Question: I am working on a program whose purpose is to identify parts of an address in a database. The input is a column, each cell containing one word / number from the address. On the other hand, in the database, each cell contains a complete information of a few words.

Looping in database column (here from G3 to G7) and activate the current cell.
For each cell of (B2:B9), look for a match with the ActiveCell
If a match is found, add 10 points to a cell, when the loop in column B is finished, skip to another cell from database.
So in this example, there would be 3 matches in G3, so 30 points.
It's ok but I want to make it more accurate by taking into account the position of words "General Finance Tower" would be spotted as matching the database.
To do so, I plan to split the content of the cells in G in an array.
Looping in database column from G2:G7. Split the first cell in an array of n words (3 in this case): " General / Finance / Tower"
Look for a match between the and . If no, match, skip to the next element (B2, B3, ... B9). If still no match after B9, then skip to the second element of the array (Finance) and keep going.
If match (here between "General" (first element of the array) and B2) Then look if there is a ("Finance" and "Finance"). If yes, do it again ("Tower" and "Tower") and so on.
This way, "General Finance" would be spotted, and then "General Finance Tower", giving more accuracy to my program.
I know how to split G columns into arrays, but i don't know how to navigate in it. If instead of an array it was N different cells, I would start to cell 1, activate it and then use an offset(1,0) to go to the next cell, offset(2,0) to go two cells further, and so on, looking for matches in every cases. How to do so with when using an array? How to go to the next element?
'''
stringData = Split(ActiveCell.Value, " ")
For i = LBound(stringData) To UBound(stringData)
If Match(ActiveCell, stringData(i)) Then ...
else
End If
Next i
'''
This would allow me from the first element to the last but wouldn't really offer me options to navigate (for example, looking for a match directly with the second element if the current element is matching).
Thanks in advance for your suggestion, it would really help!
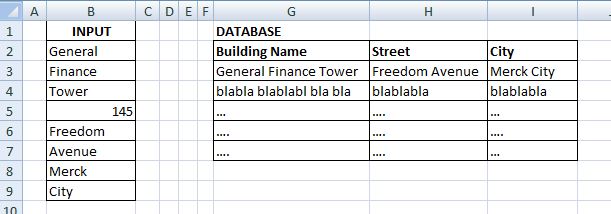
Answer: um yeah so I wrote the code for you that will score based on my understanding of your problem complexity. The input and output look like this:

and the code ...
x) has sooo many comments you should be able to modify it easily in case something is not right.
'''
Option Explicit
Sub DatabaseVsInputComparison_Scoring()
Dim ws As Worksheet ' worksheet instance
Dim i&, j&, k&, x As Long ' iterators
Dim db_startRow As Long ' -->
Dim db_startColumn As Long ' --> These variables will
Dim db_lastRow As Long ' --> store the database table
Dim db_lastColumn As Long ' --> boundries
Dim inp_startRow As Long ' starting row of the data in INPUT column
Dim inp_lastRow As Long ' last row in the INPUT column
Dim inp_column As Long ' the column number of the INPUT column
Dim rng As Range ' active db range reference
Dim inp_rng As Range ' active input ref
Dim score As Long ' store temporary score
' // setters
Set ws = Sheets("Sheet1") ' set reference
db_startRow = 3 ' set starting row for the database data
db_startColumn = 7 ' set starting column for the database data
inp_startRow = 2 ' set starting row of the data in input column
inp_column = 2 ' set starting row for the input column
' // getters
' get the boundries of the database table
db_lastRow = ws.Cells(Rows.Count, db_startColumn).End(xlUp).Row
db_lastColumn = ws.Cells(db_startRow, Columns.Count).End(xlToLeft).Column
inp_lastRow = ws.Cells(Rows.Count, inp_column).End(xlUp).Row
' iterate through the database table
For i = db_startRow To db_lastRow ' each ROW
For j = db_startColumn To db_lastColumn ' each COLUMN
score = 0 ' reset the score for each cell in the database set
Set rng = ws.Cells(i, j)
Dim splitted ' array storing each word of the "active" cell
splitted = Split(rng.Value, " ")
If UBound(splitted) > -1 Then
For k = inp_startRow To inp_lastRow ' each input column data cell
Set inp_rng = ws.Cells(k, inp_column)
' check if the first word has got a match in the input column
If StrComp(CStr(splitted(0)), inp_rng.Value, 1) = 0 Then
score = 12 ' set initial score
' this is where you want to iterate through the rest of the active database cell
' and check if the next words match, right?
For x = 1 To UBound(splitted)
' now youre checking the next word in the splitted array
' against the next word in the input column
If StrComp(CStr(splitted(x)), inp_rng.Offset(x, 0).Value, 1) = 0 Then
' if the match is found you want to keep on checking
' and incrementing the score
score = score + 12
' if no match you want to exit the loop
' > no extra score
Else
Exit For
End If
Next x
End If
Set inp_rng = Nothing
Next k
' score calculation
' if max score reached then add extra 3 to the score
If score = ((UBound(splitted) + 1) * 12) Then score = score + 3
rng.Offset(0, 5).Value = score
Set rng = Nothing
End If
Next j
Next i
End Sub
'''